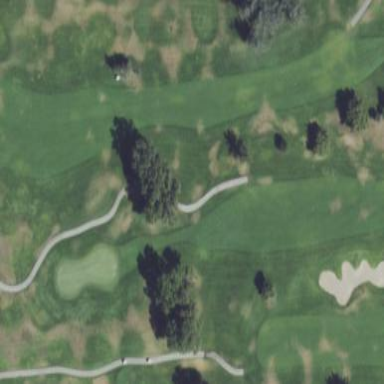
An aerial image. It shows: Scenic golf fairway.